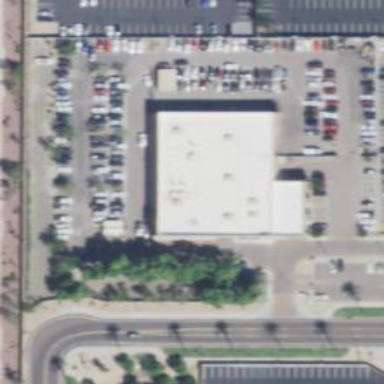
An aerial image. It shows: Car repair shop located in building.